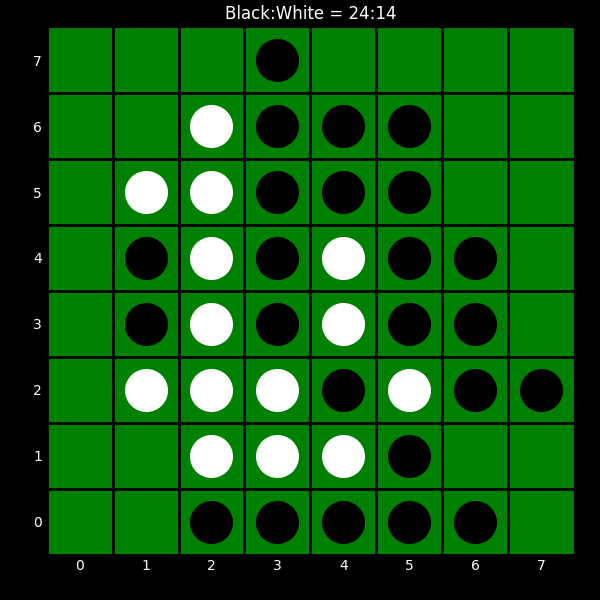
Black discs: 24
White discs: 14